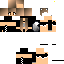
A female human skin with medium skin, wearing brown long hair dressed in a blue hoodie and black pants, featuring a closed mouth.